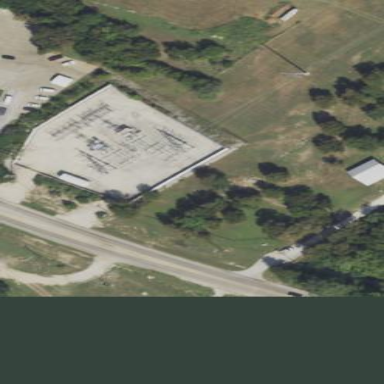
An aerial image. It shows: Distribution power substation secured by fence.